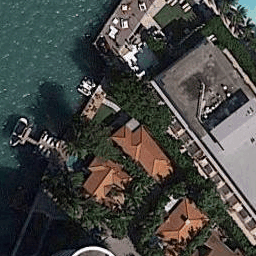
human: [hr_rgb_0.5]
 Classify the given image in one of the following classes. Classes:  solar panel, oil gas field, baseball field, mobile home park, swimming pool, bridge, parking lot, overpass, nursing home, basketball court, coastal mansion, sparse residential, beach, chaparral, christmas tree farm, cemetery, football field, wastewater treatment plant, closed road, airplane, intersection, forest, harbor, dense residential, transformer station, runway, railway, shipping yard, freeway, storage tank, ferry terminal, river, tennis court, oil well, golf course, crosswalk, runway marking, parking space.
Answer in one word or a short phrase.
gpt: coastal mansion